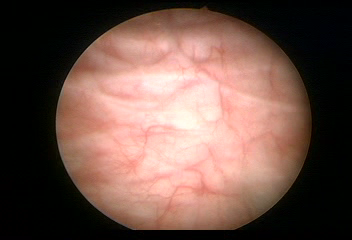
Modality: WLC
Class: Normal mucosa
Bladder cancer association: No